Question: I have read the tutorials about making 2D BarGraph using Core Plot in iPhone.
I want to add Z-axis to it to make it 3D.
I searched but I could not find great solution. I want to show something like figure below.

Guide me regarding the same.
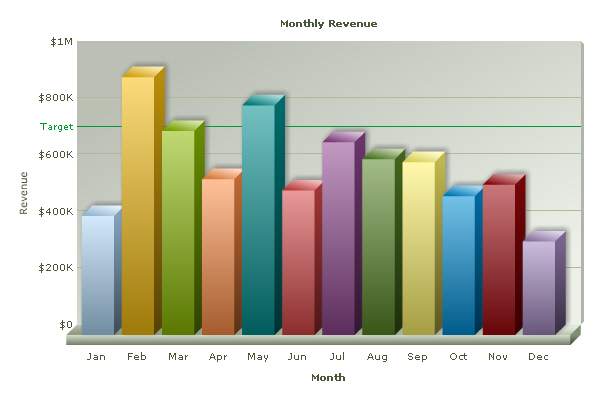
Answer: True 3D is not supported in Core Plot right now. The best you'll be able to do is use gradient or image fills on the various parts of the graph to simulate a 3D appearance.